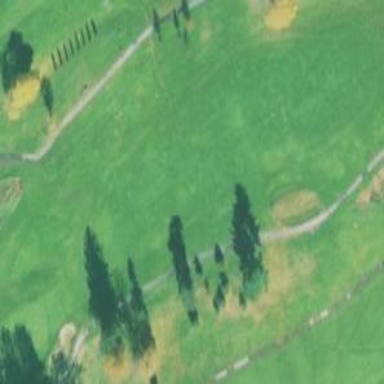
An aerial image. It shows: Golf fairway surrounded by grass.